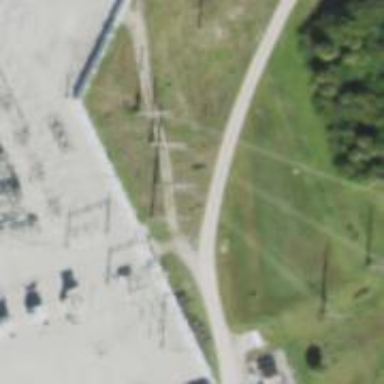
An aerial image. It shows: Power pole.